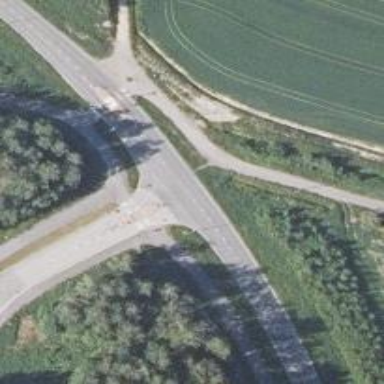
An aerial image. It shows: Asphalt cycleway.